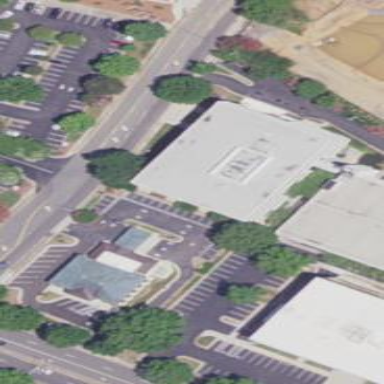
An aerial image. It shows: Commercial building.